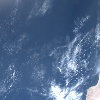
Label: water